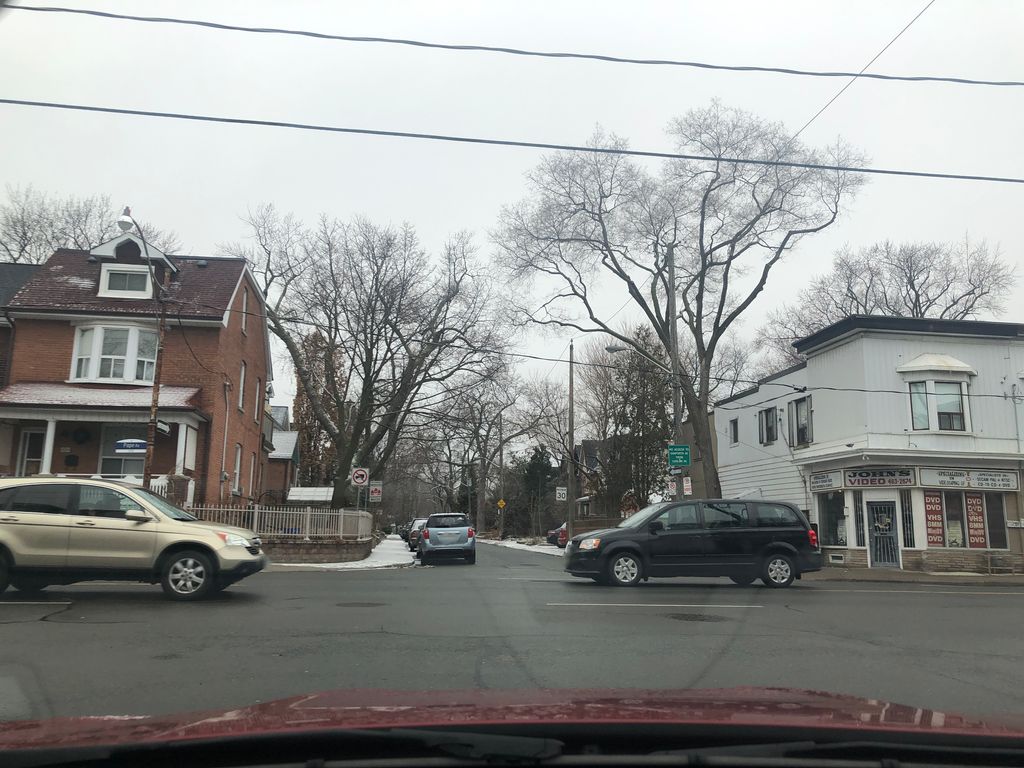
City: toronto